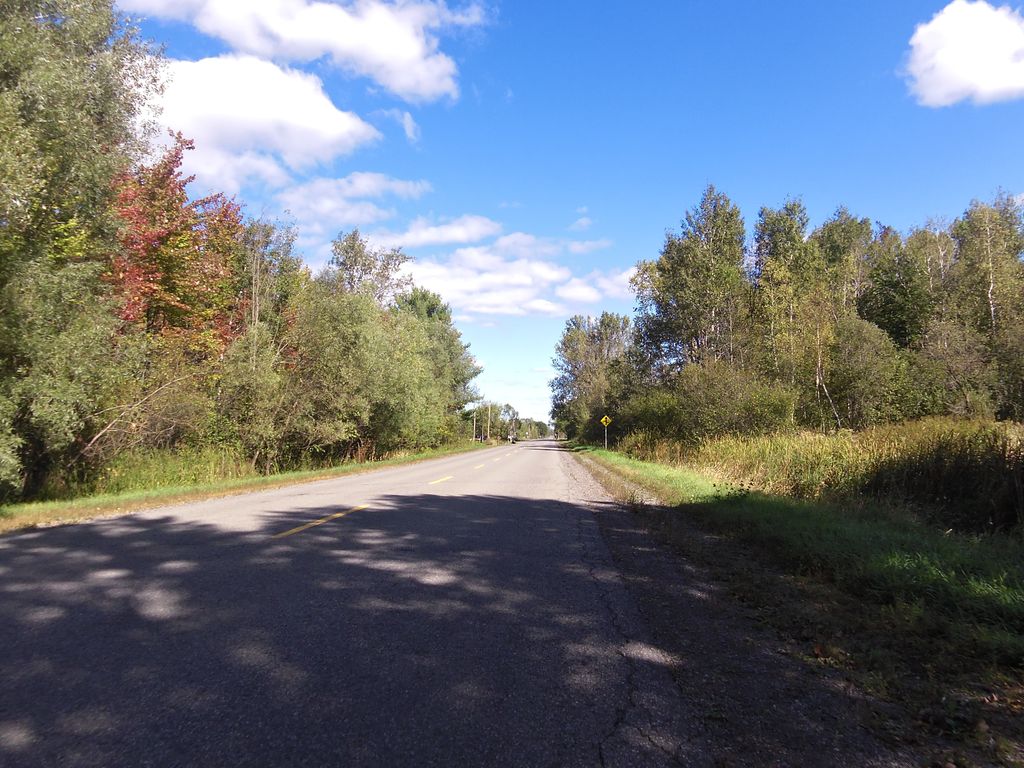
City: ottawa-gatineau